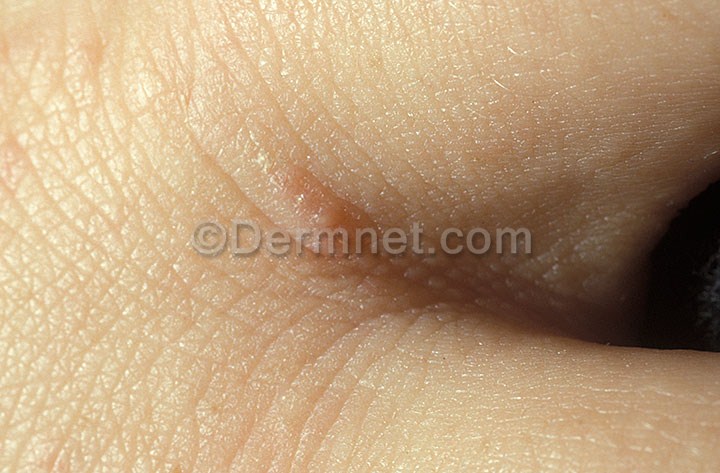
Disease: Scabies Lyme Disease and other Infestations and Bites